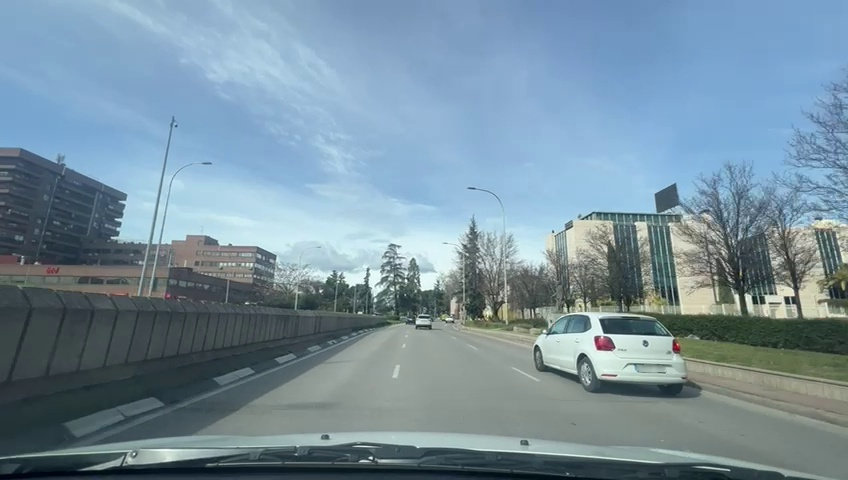
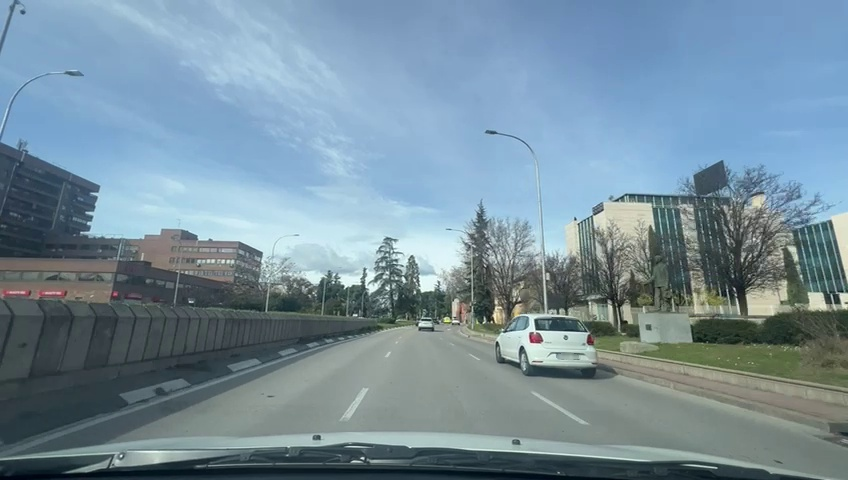
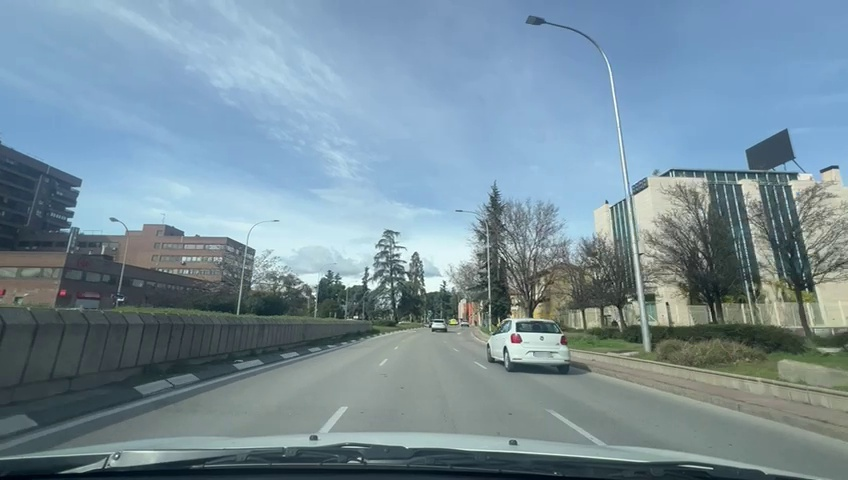
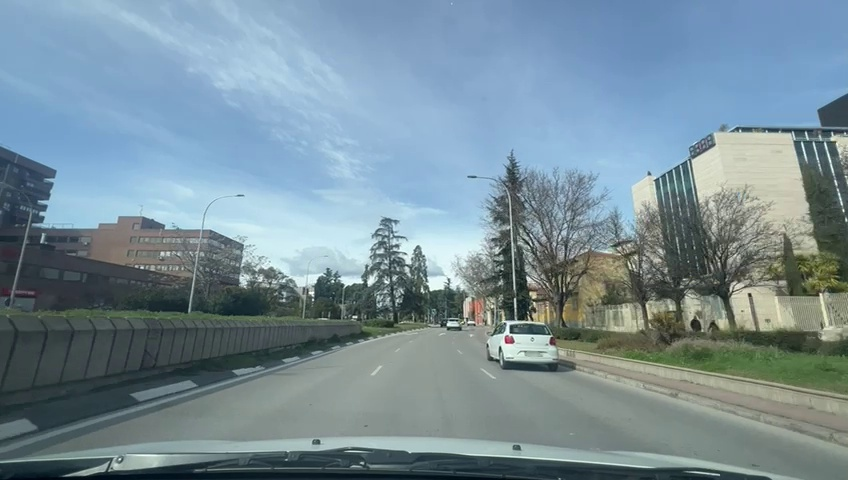
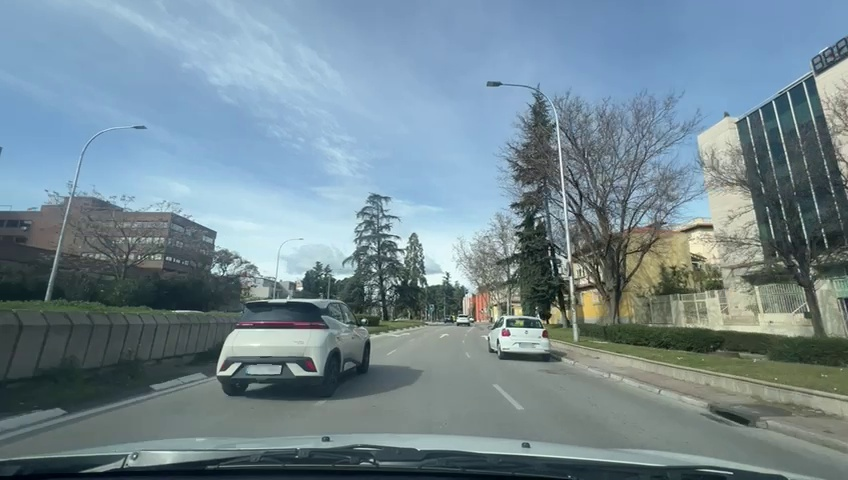
Situation: empty
Question: Is the ego vehicle positioned in a dedicated right-turn lane before the traffic light?
Answer: No
Reasoning: The ego vehicle is located on the centre of a three lane road.

Situation: empty
Question: Is the ego vehicle positioned in a dedicated left-turn lane before the traffic light?
Answer: No
Reasoning: The ego vehicle is located on the centre of a three lane road.

Situation: empty
Question: Are multiple traffic lights regulating the ego direction of travel displaying different colors simultaneously?
Answer: No
Reasoning: No traffic lights are regulating the ego directin of traffic.

Situation: empty
Question: Is there a vehicle directly ahead in the ego lane with brake lights on?
Answer: No
Reasoning: There are no visible vehicles straightahead of the ego vehicle. The only vehicles visible are on the right and left lanes.